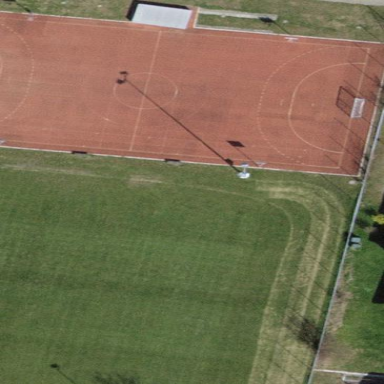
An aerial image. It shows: Multi-sport pitch on leisure land.